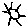
Label: sun